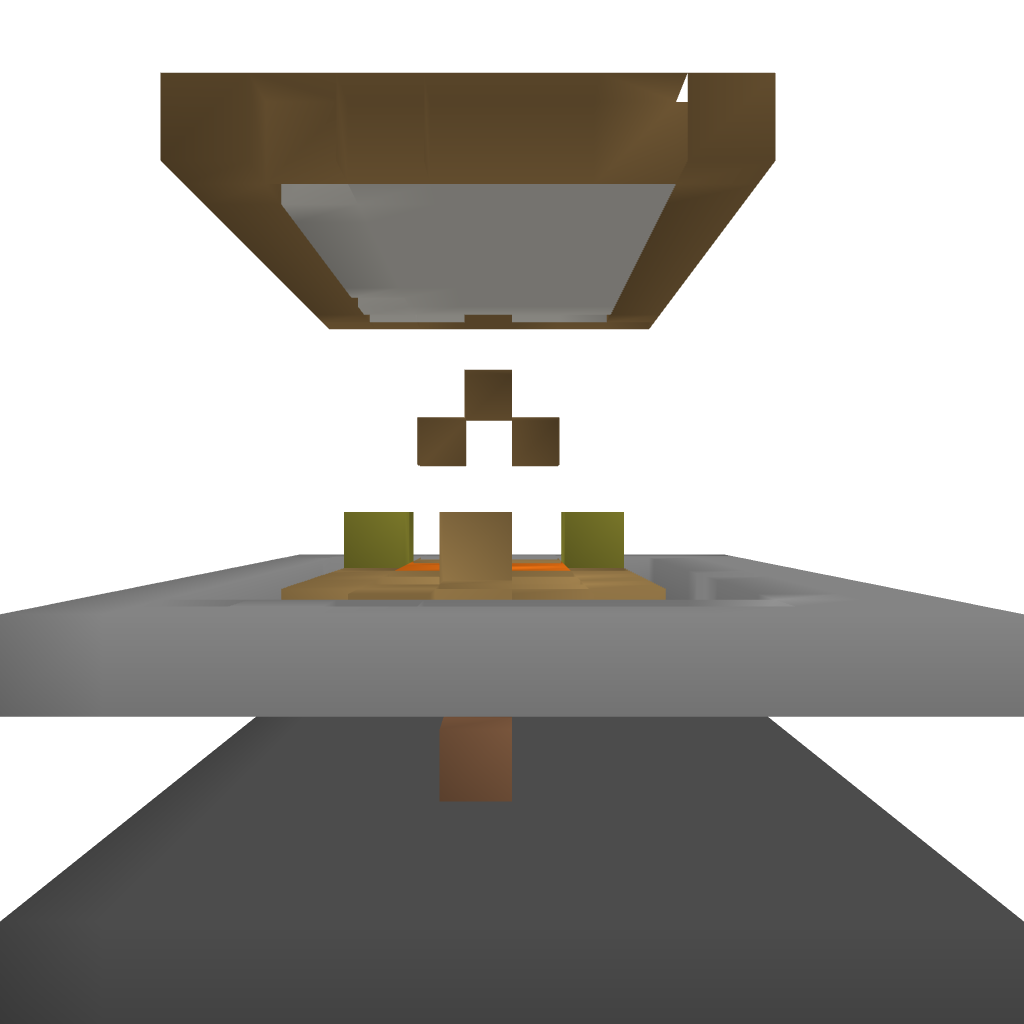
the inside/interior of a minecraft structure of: Office